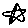
Label: star